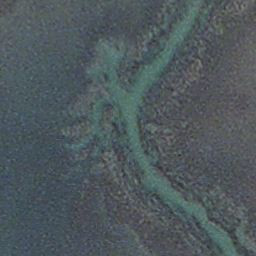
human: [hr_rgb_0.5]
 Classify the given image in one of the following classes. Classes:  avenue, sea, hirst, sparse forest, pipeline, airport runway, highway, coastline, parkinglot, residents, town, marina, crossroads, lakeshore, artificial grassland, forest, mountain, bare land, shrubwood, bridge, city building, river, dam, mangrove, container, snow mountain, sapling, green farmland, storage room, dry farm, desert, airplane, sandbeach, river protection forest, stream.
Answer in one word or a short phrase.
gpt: stream